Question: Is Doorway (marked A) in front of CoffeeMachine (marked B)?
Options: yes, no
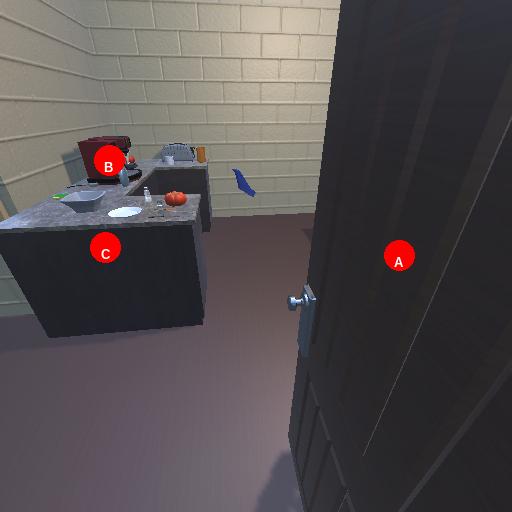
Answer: yes